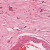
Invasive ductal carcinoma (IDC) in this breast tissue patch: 1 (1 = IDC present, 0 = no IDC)